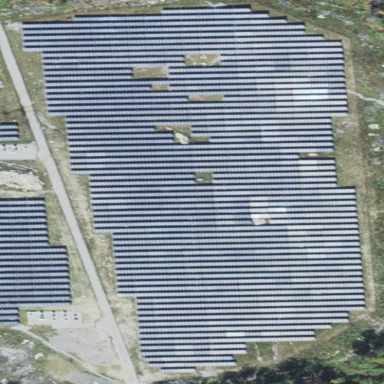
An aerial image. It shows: Solar power plant with photovoltaic technology. The plant generates electricity and is surrounded by fence.